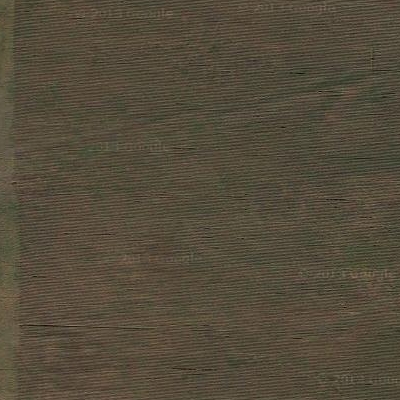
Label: bField